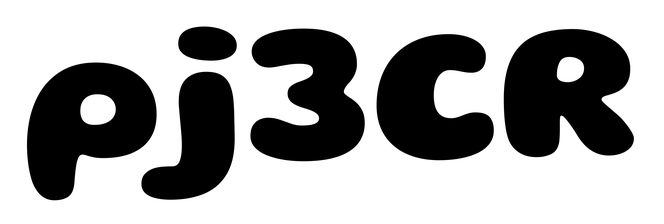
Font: Gluten_ExtraBold